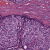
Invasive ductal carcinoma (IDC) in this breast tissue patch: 1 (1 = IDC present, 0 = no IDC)